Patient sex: M
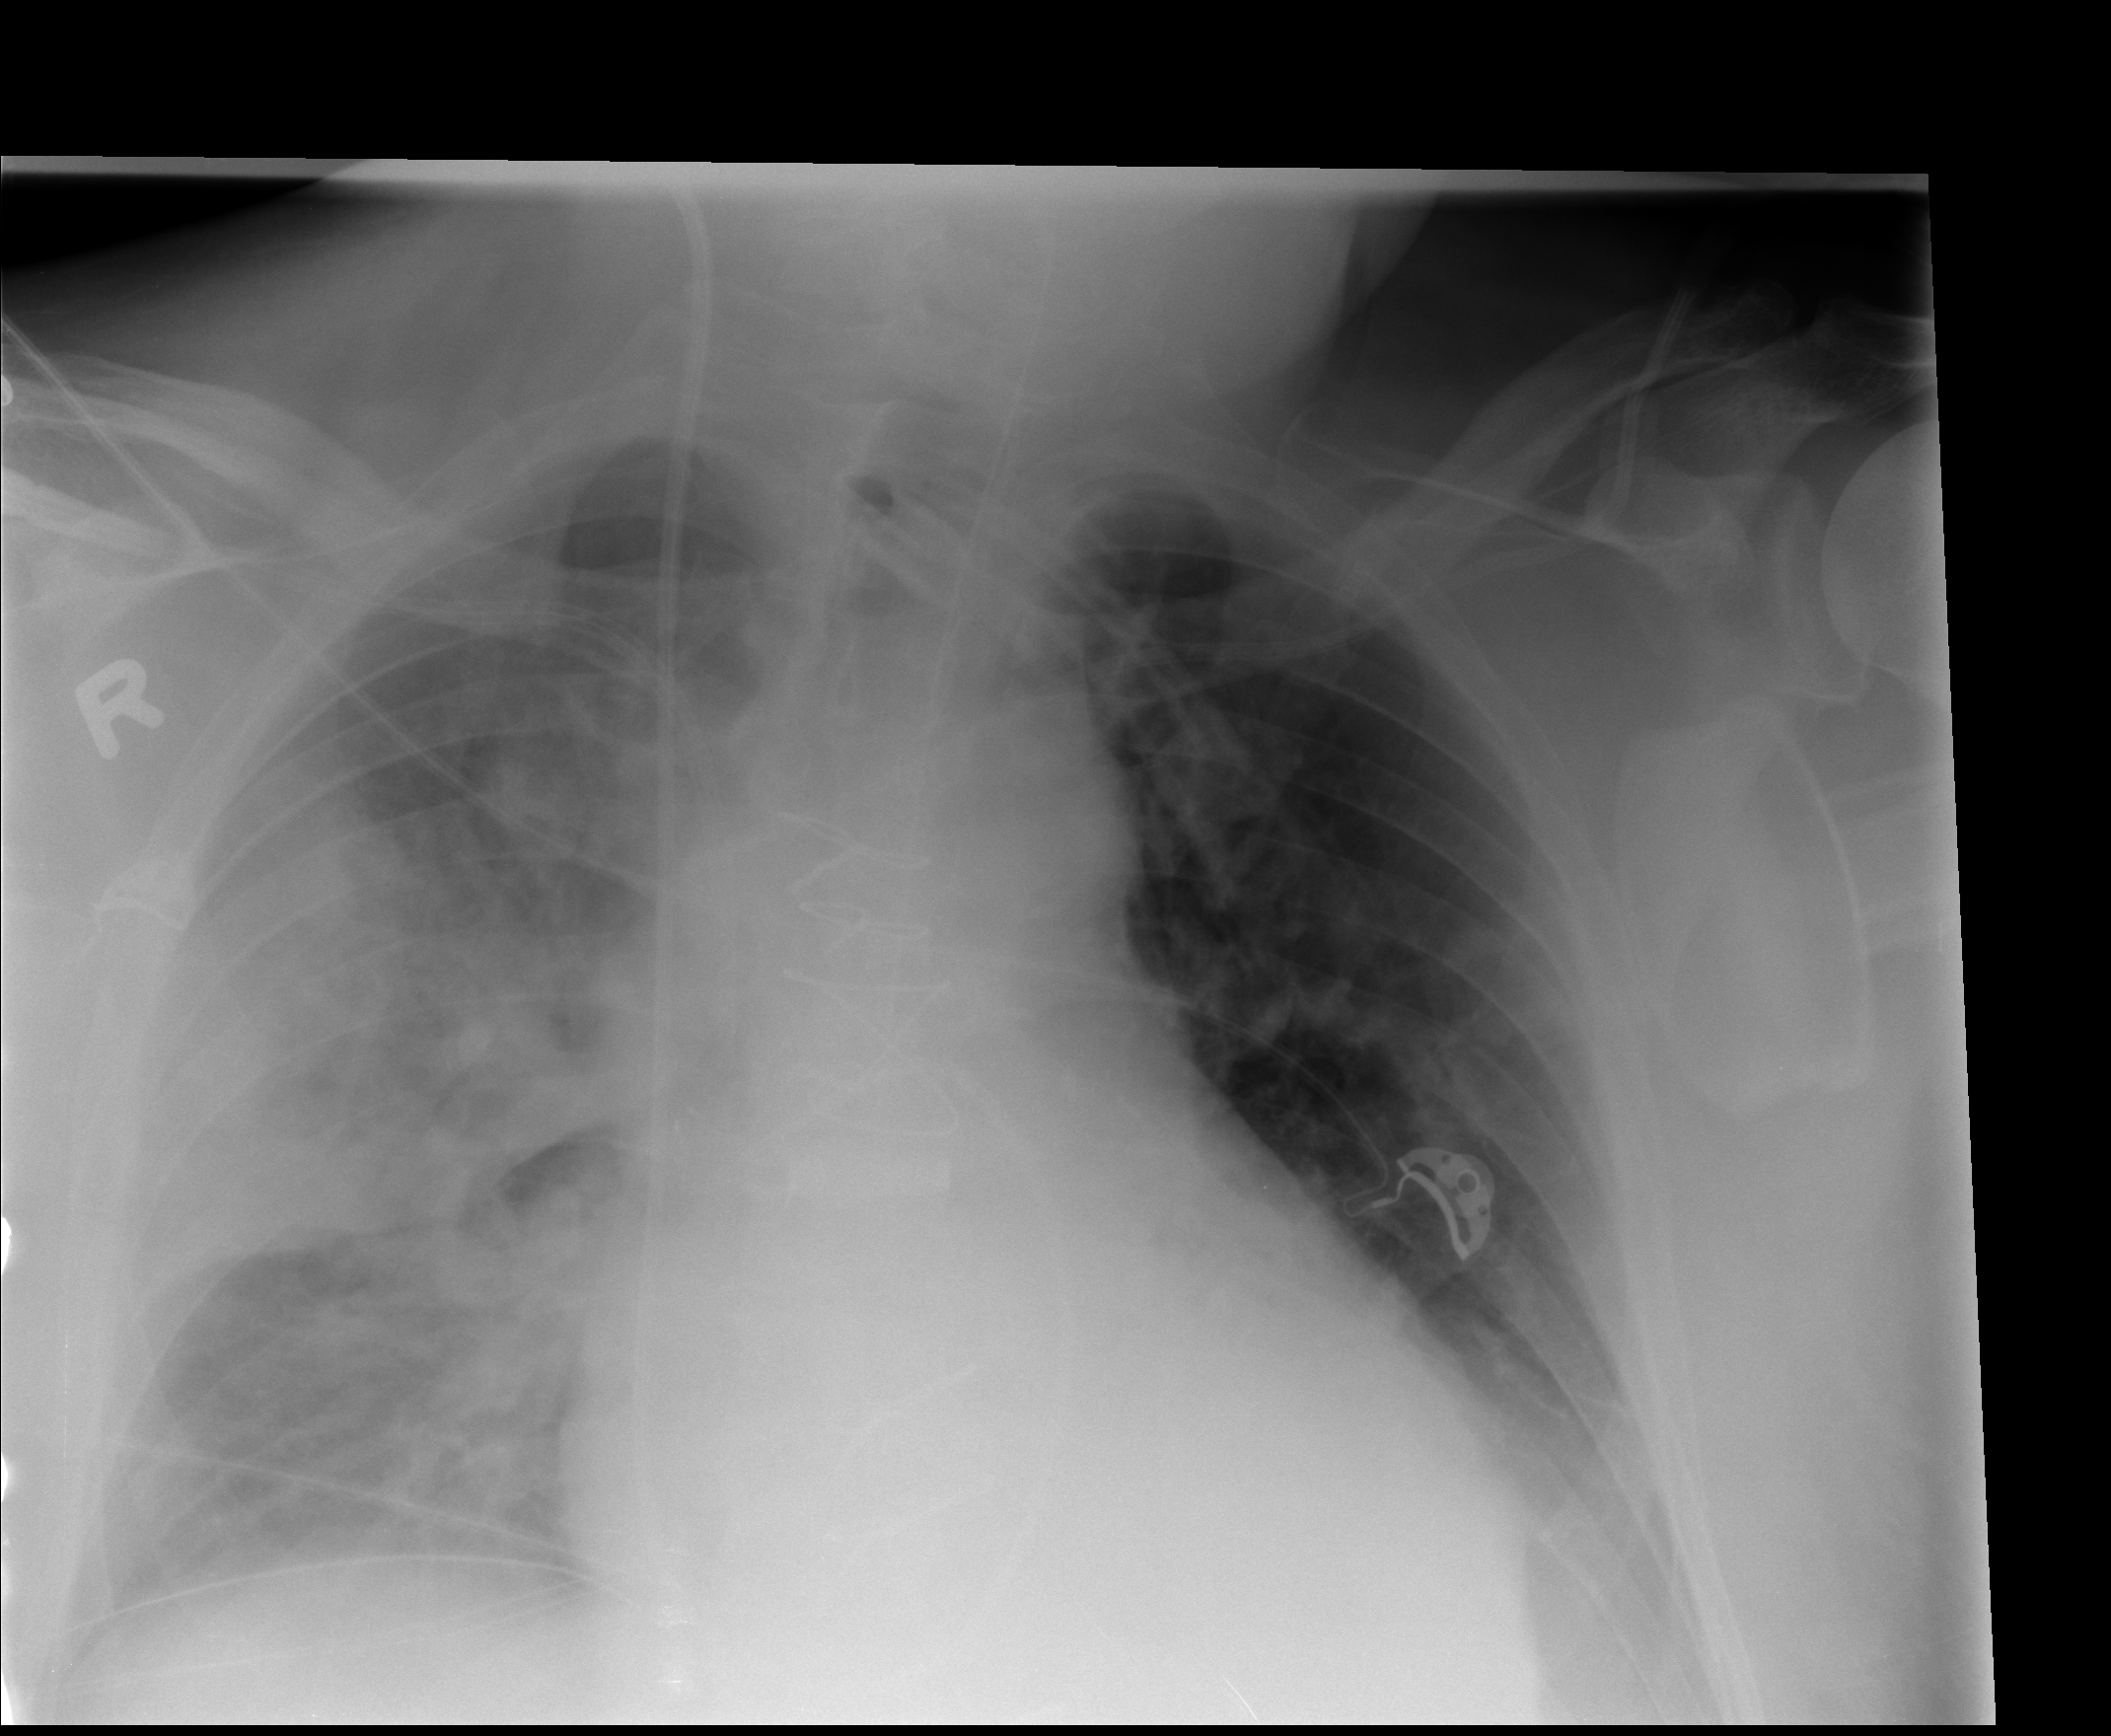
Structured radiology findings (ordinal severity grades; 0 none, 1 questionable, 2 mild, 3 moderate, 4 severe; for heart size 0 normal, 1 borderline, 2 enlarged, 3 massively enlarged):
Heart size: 2
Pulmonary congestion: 0
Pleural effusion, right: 3
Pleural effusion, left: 0
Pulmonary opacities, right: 3
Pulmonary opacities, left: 0
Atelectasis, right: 3
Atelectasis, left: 0